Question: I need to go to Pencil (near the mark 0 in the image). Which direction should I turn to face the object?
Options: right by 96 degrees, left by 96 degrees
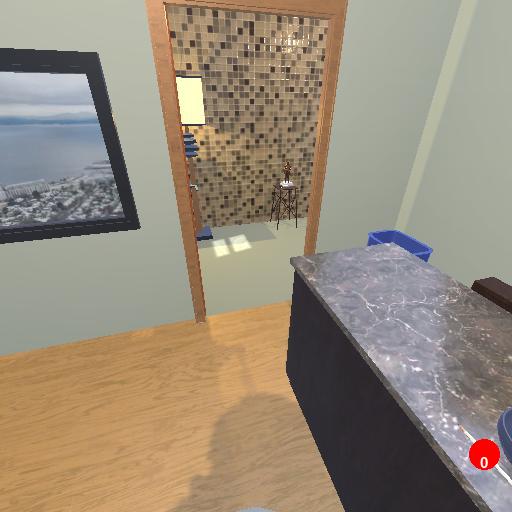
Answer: right by 96 degrees